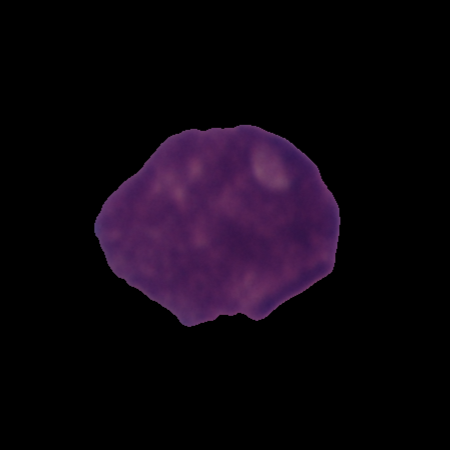
Label: cancer